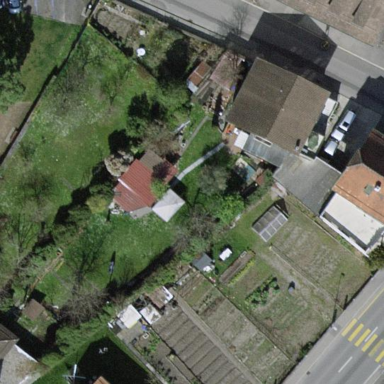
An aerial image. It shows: Allotments area.